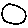
Label: circle